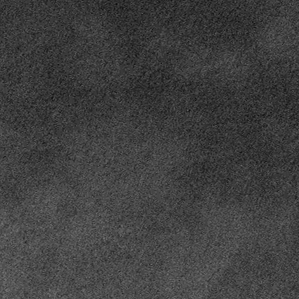
Label: frost